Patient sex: F
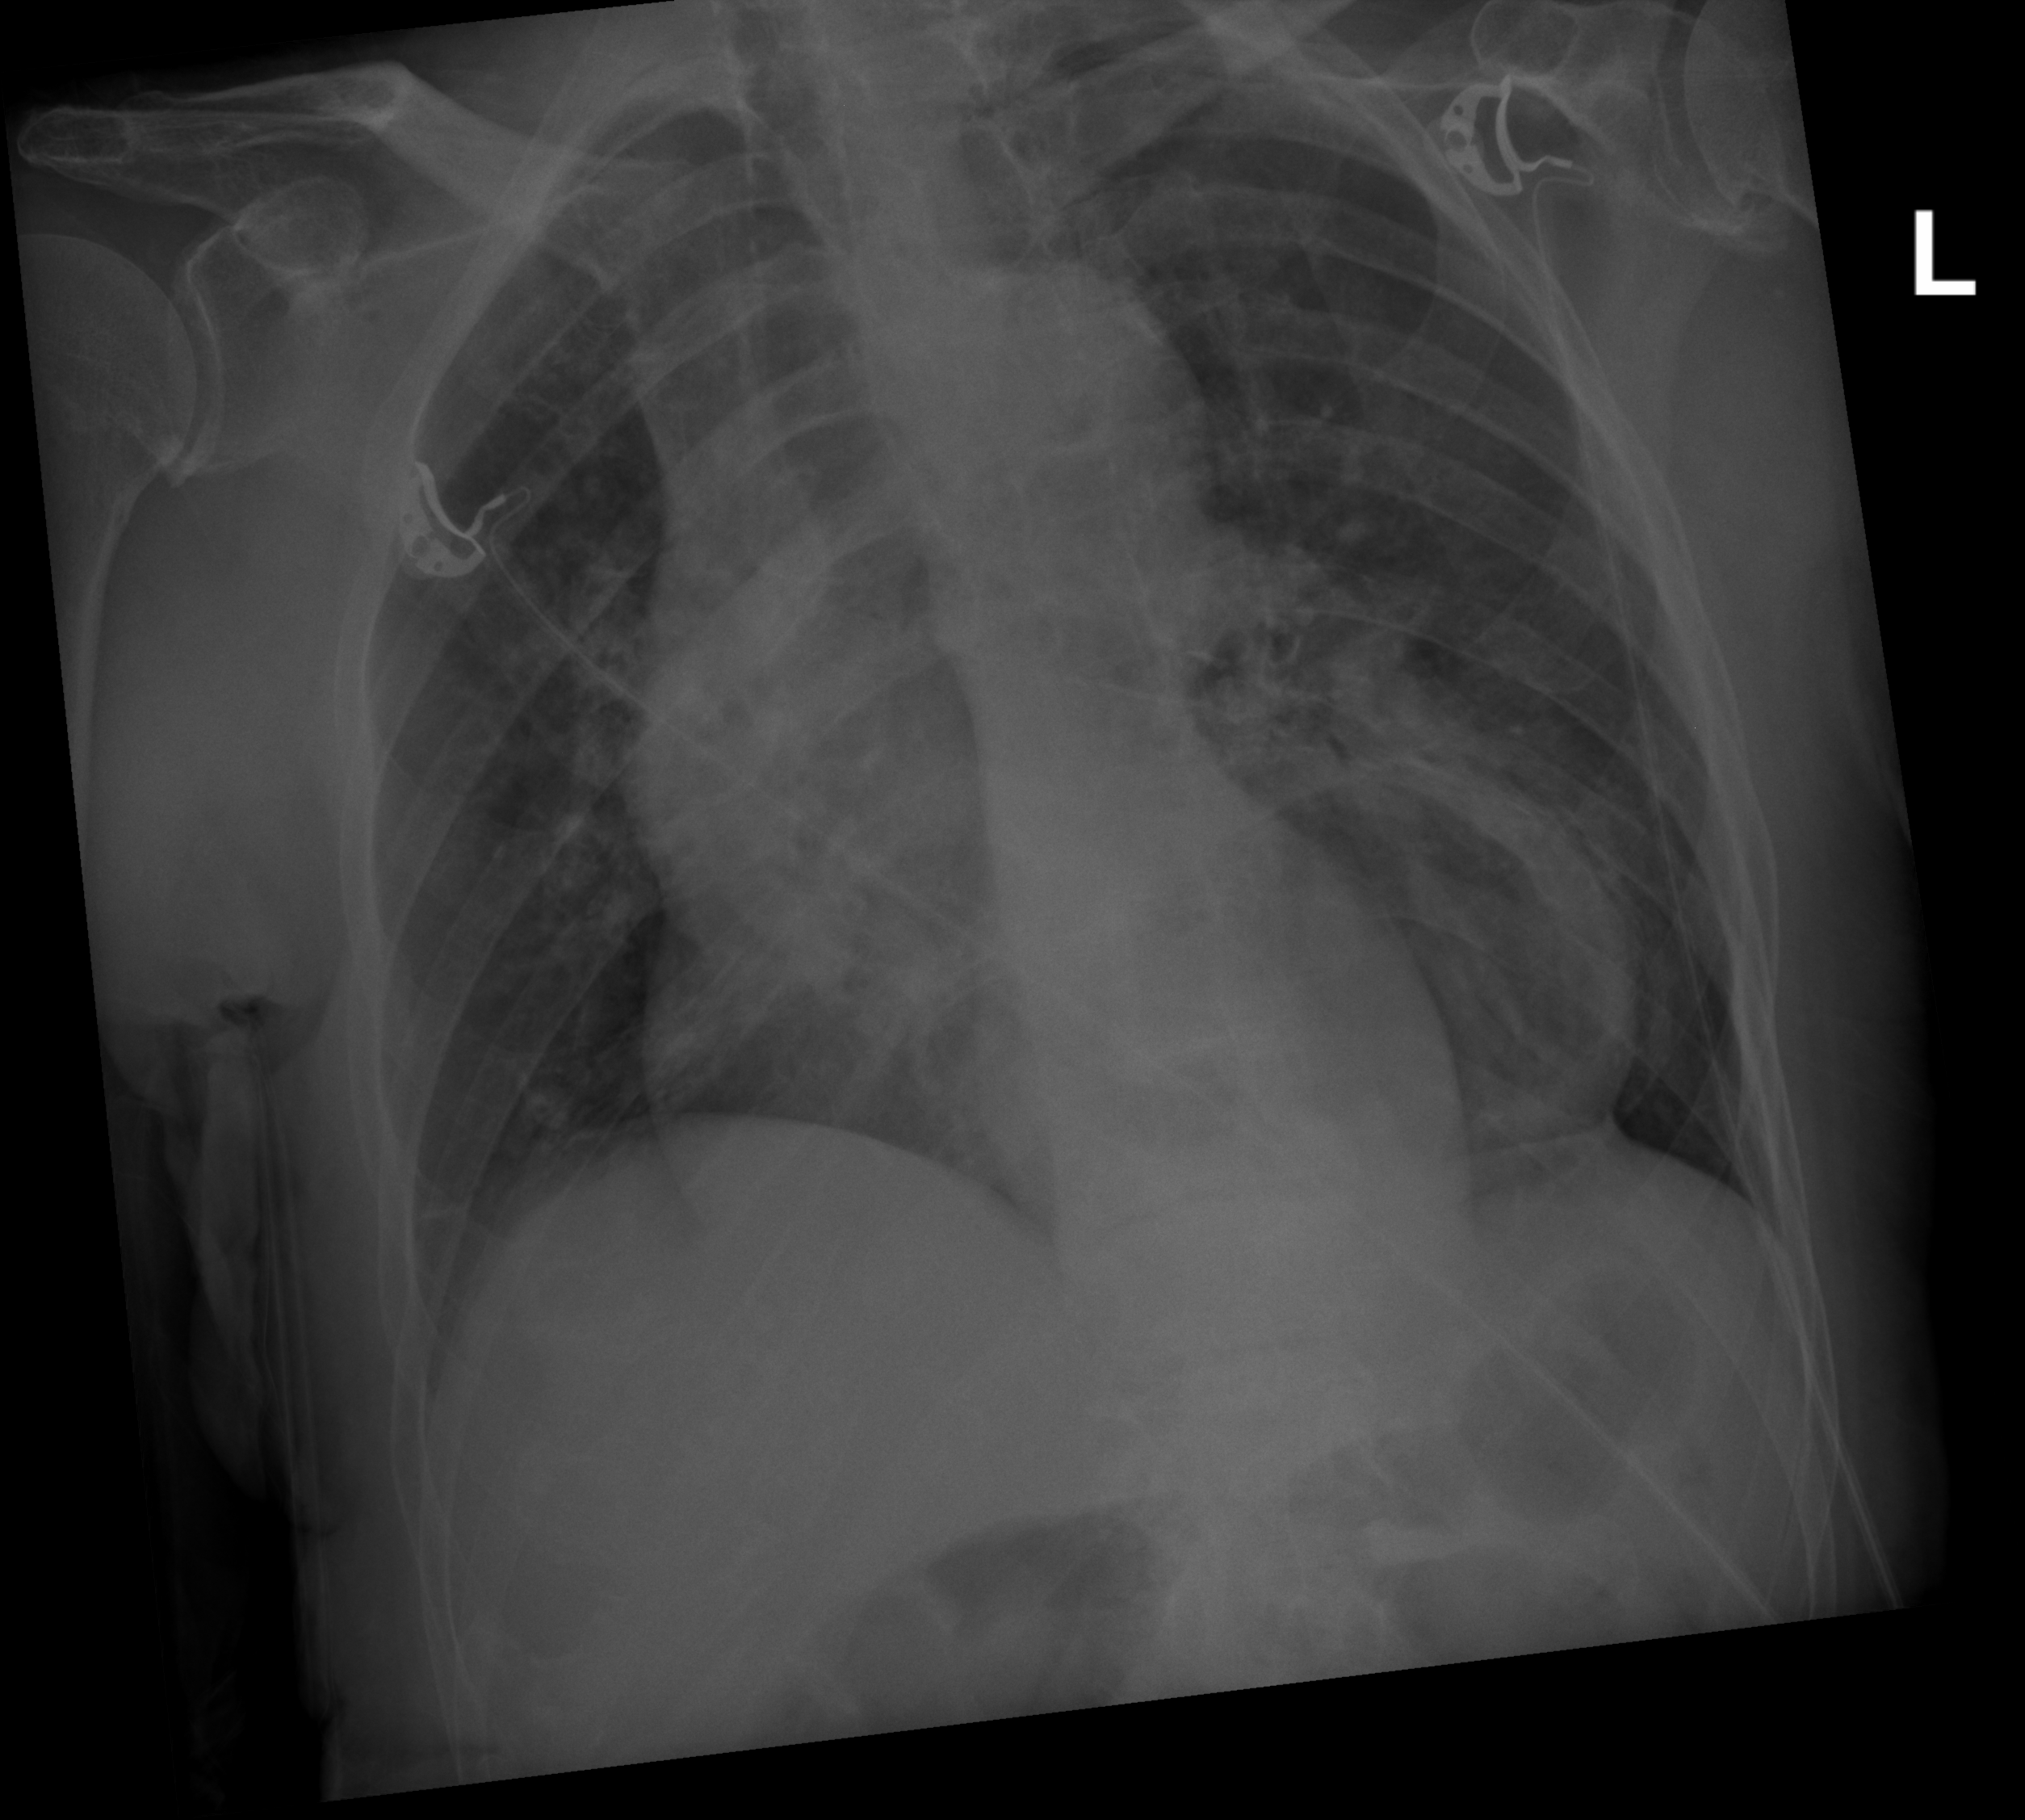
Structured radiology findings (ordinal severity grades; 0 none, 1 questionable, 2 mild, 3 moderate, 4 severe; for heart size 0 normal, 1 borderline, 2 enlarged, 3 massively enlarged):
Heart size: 2
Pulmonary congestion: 2
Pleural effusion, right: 0
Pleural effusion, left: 0
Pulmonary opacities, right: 1
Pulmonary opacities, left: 0
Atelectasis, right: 1
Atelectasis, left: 2